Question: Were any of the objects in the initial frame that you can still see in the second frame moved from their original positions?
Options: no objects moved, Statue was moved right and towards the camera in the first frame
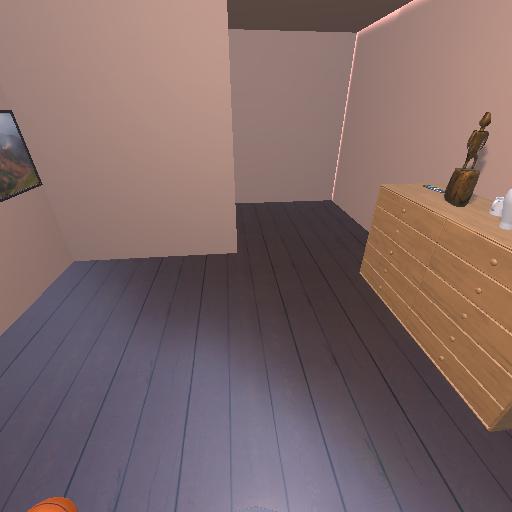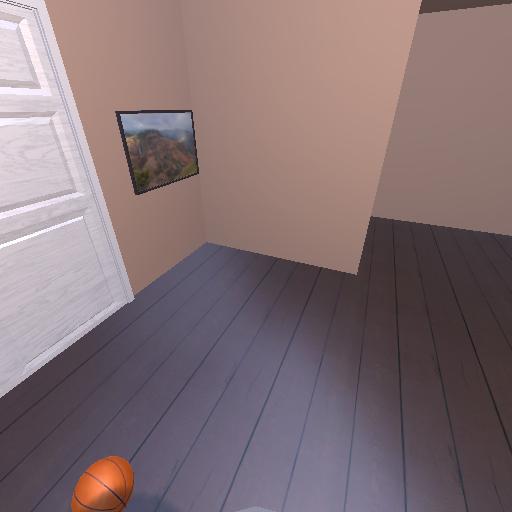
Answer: no objects moved